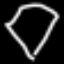
Label: diamond